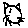
Label: cat